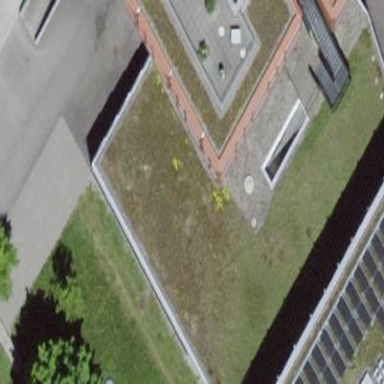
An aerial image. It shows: School building.